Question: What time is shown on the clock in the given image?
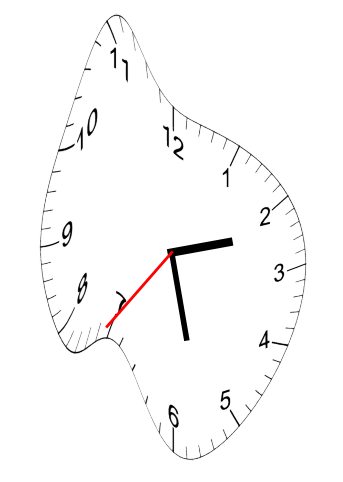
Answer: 02:27:36